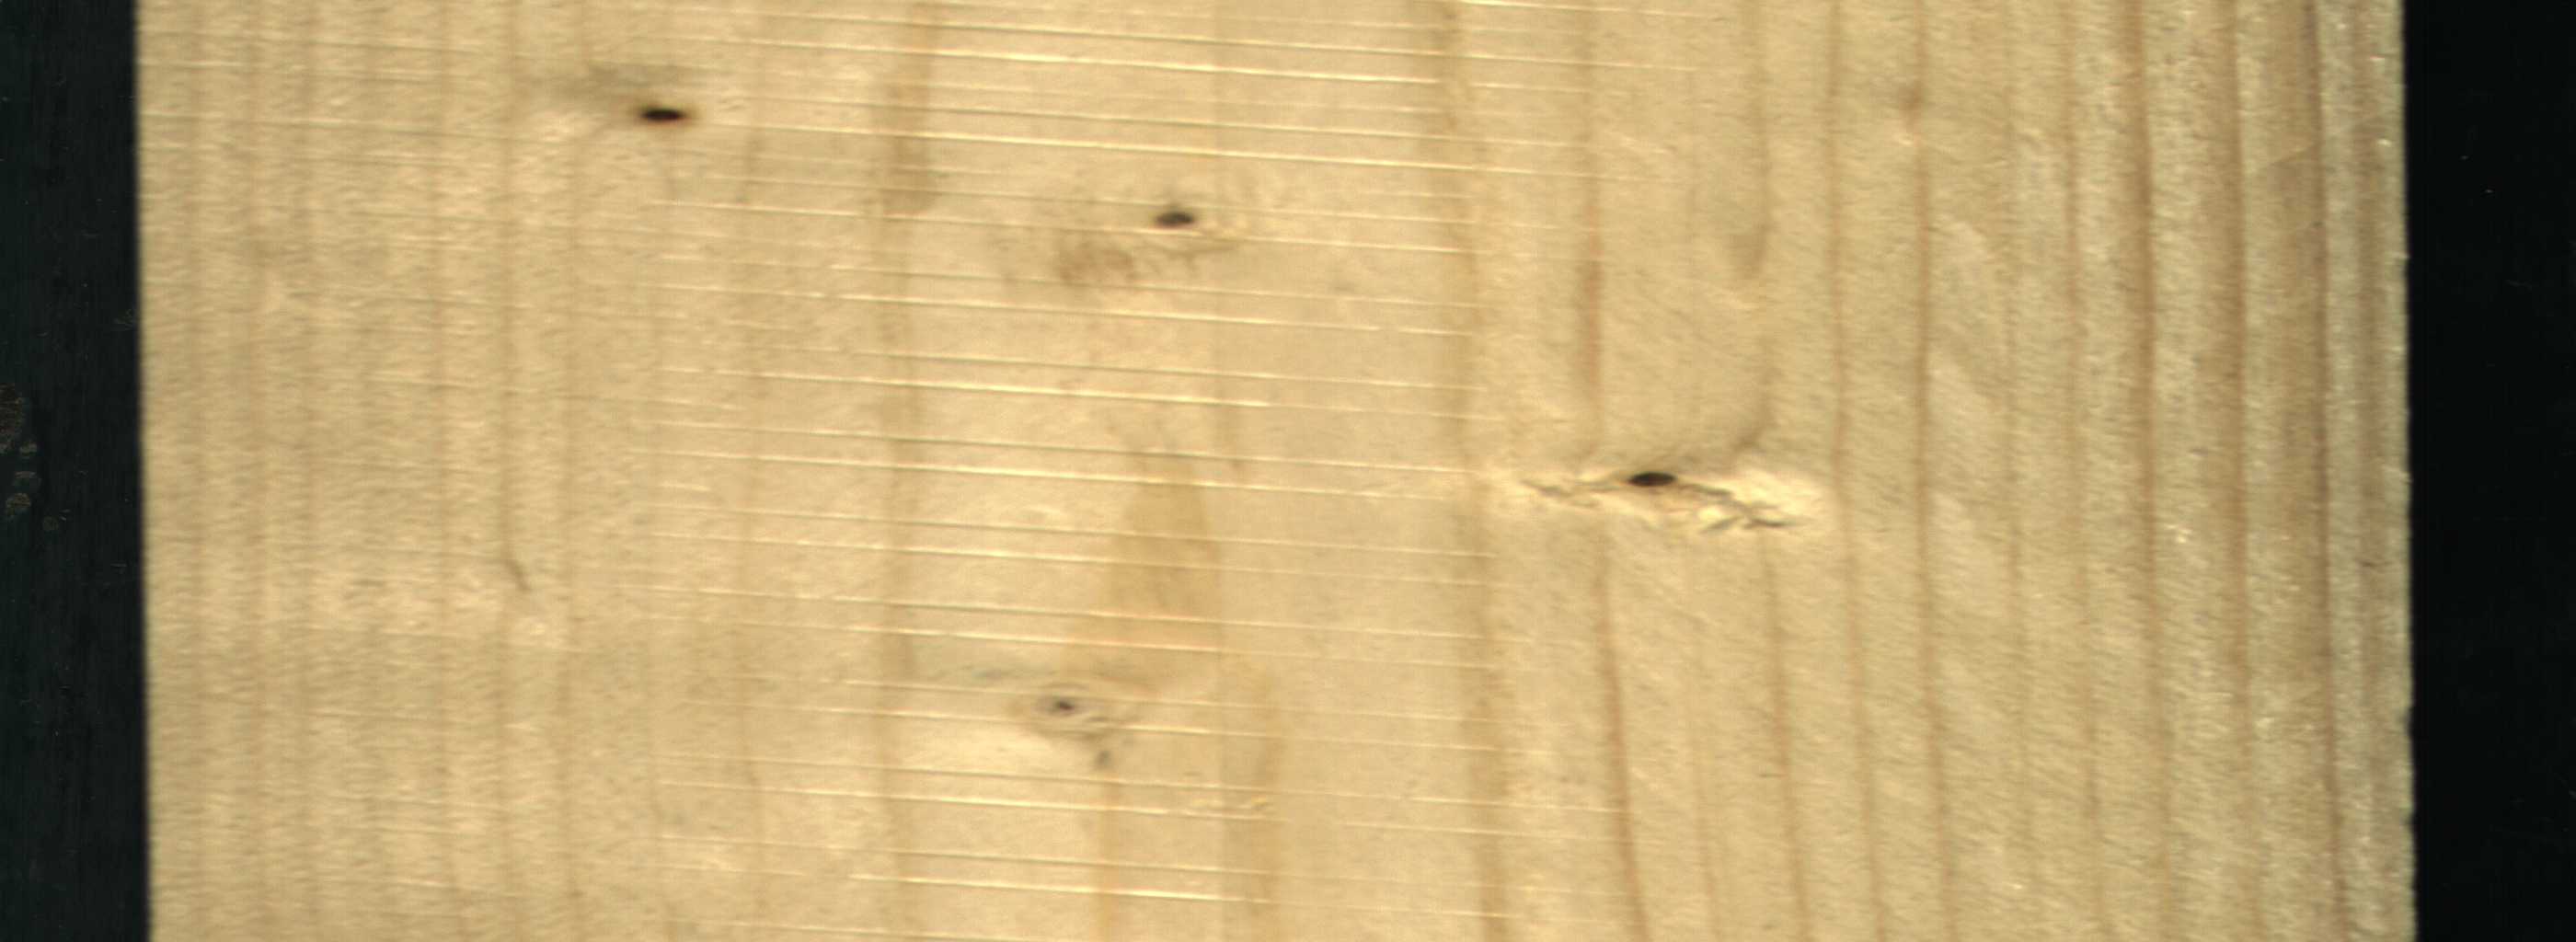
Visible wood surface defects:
Dead_Knot
Dead_Knot
Live_Knot
Live_Knot